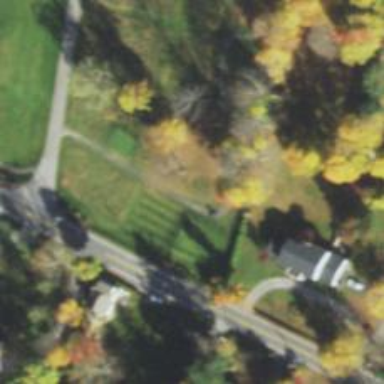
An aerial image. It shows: Path for both roads and golfers.